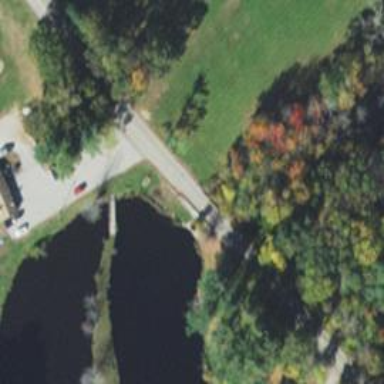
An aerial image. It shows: Culvert tunnel.